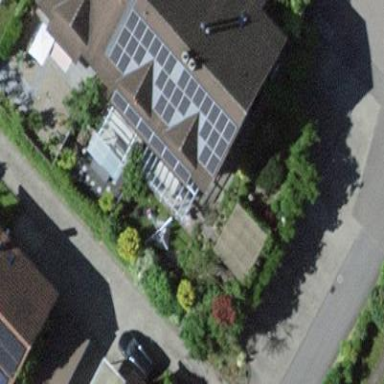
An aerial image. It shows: Solar photovoltaic panel generator.